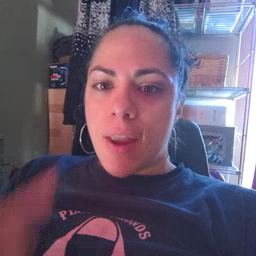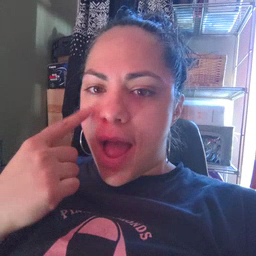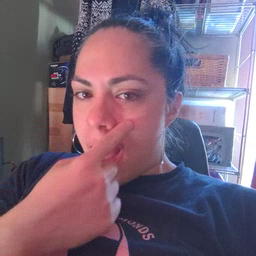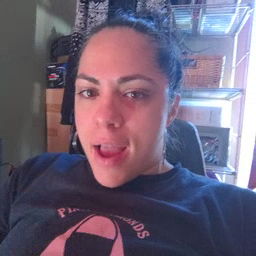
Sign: eye